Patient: sex F, age 76
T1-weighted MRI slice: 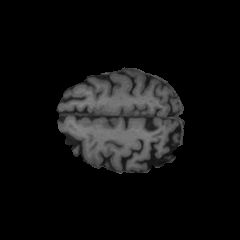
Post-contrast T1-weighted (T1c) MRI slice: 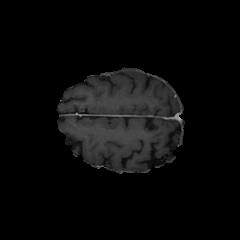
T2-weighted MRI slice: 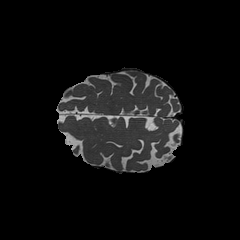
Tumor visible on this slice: no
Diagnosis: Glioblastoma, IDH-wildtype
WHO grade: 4